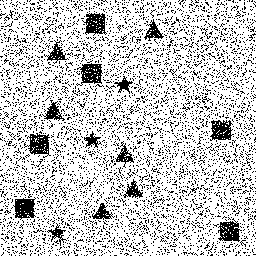
Squares: 6
Triangles: 6
Stars: 3
Total shapes: 15